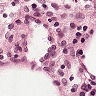
Metastatic tissue present: no